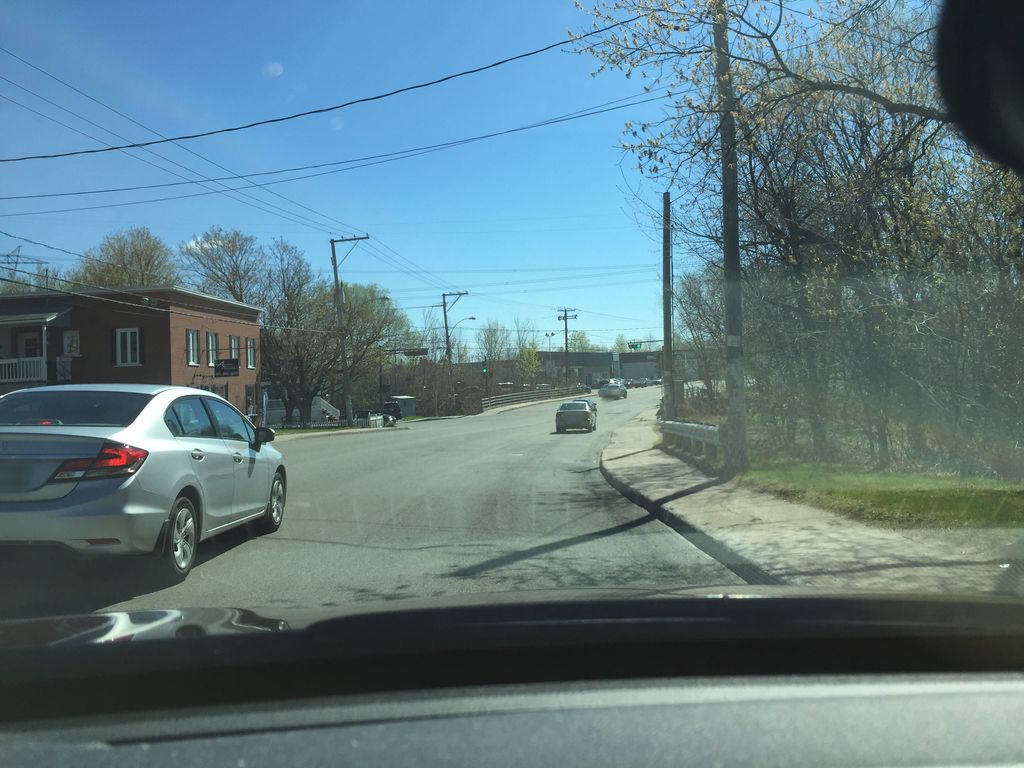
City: quebec_city